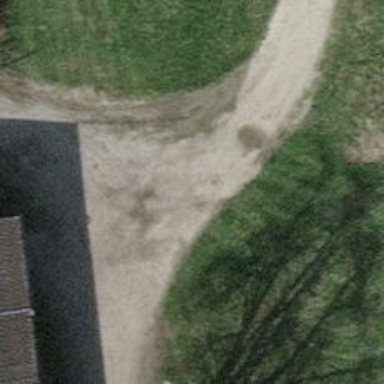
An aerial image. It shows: Gravel track.